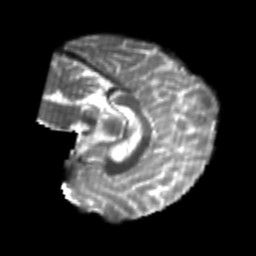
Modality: T2w
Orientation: sagittal
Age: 23
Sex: female
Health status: healthy
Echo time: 0.074 s